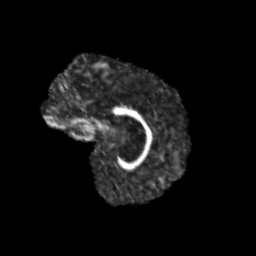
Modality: FA
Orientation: sagittal
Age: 11
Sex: female
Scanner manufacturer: siemens
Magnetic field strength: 3 T
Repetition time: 3.8 s
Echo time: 0.07 s